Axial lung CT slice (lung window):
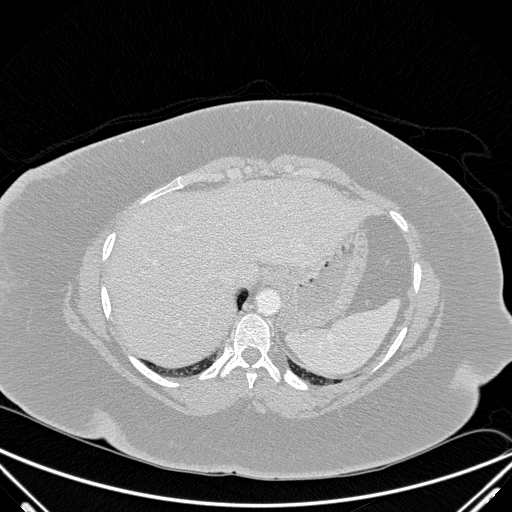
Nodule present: no